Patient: sex M, age 64
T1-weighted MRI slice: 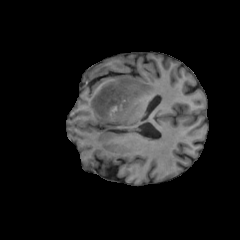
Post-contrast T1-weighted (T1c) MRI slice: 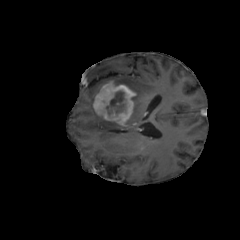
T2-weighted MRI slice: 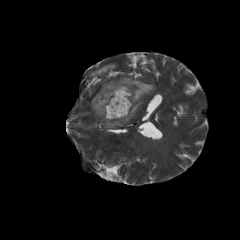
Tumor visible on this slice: yes
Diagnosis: Glioblastoma, IDH-wildtype
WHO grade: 4